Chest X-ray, PA view. Patient: 76 years old, sex M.
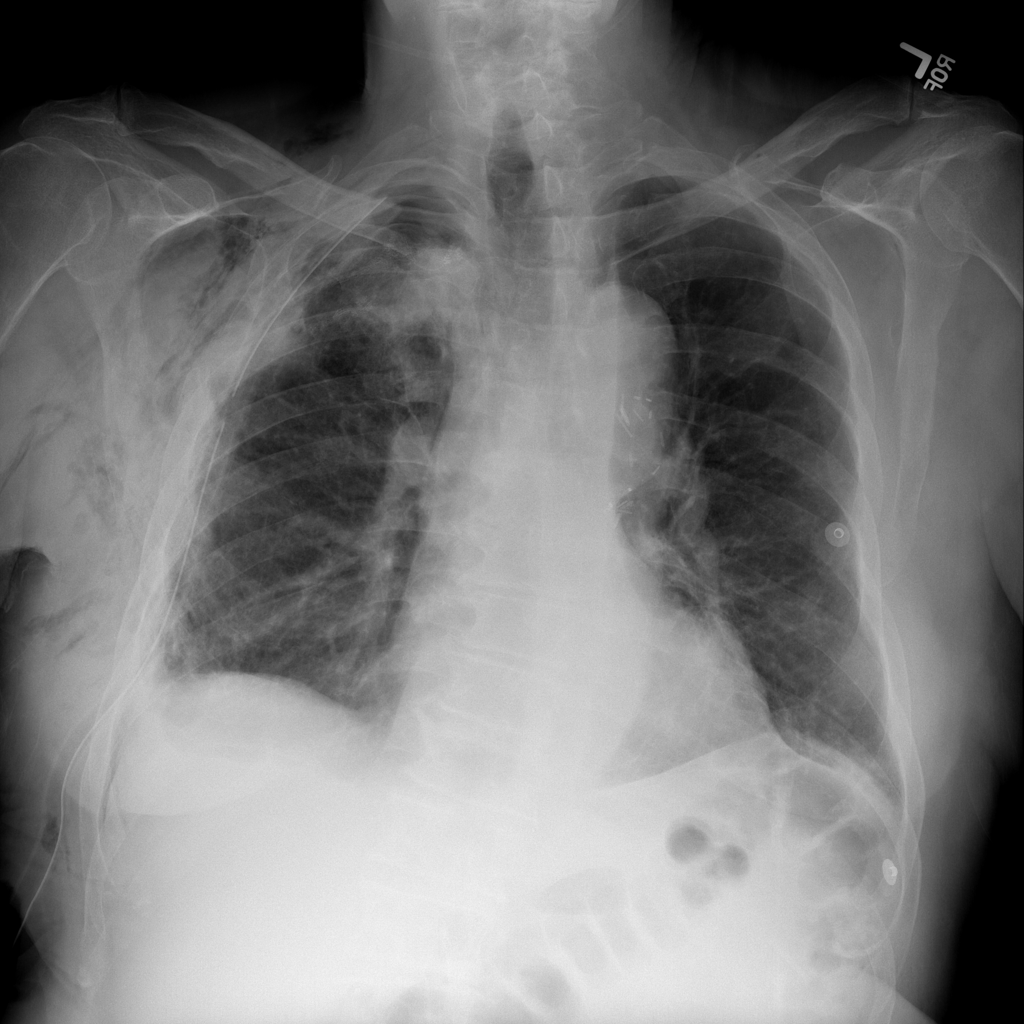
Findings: Pneumothorax